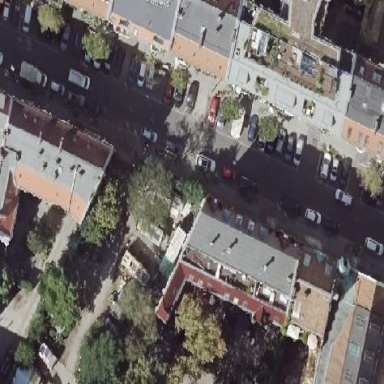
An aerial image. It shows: Image showing building with apartments.